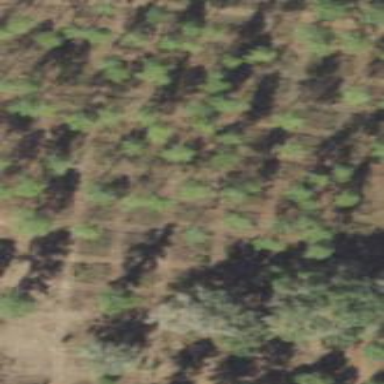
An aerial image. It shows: Forest dominated by needle-leaved trees.